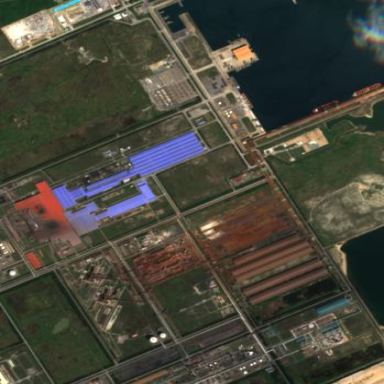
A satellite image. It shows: Industrial area dedicated to steelworks.